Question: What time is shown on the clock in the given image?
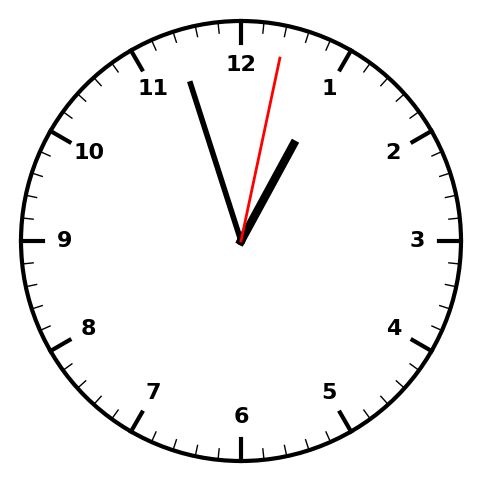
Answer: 12:57:02